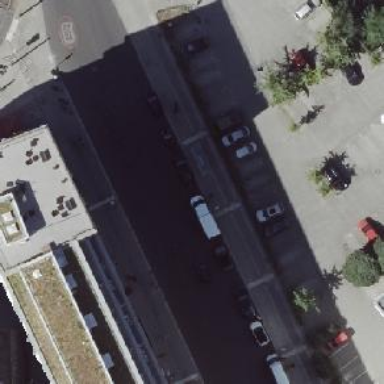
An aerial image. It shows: Tertiary road with asphalt surface. There are sidewalks on both sides. The parking lane on the left side is parallel.